Field crop: maize
Growth stage: 2
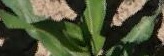
Species: maize